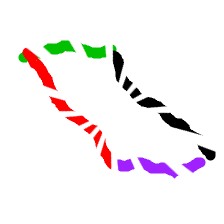
Shape: parallelogram